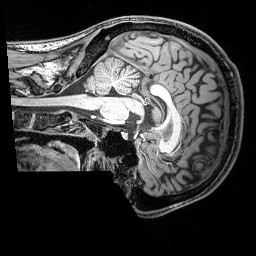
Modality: T1w
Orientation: sagittal
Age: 20
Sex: male
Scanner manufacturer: siemens
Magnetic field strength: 3 T
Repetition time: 2.53 s
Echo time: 0.00388 s